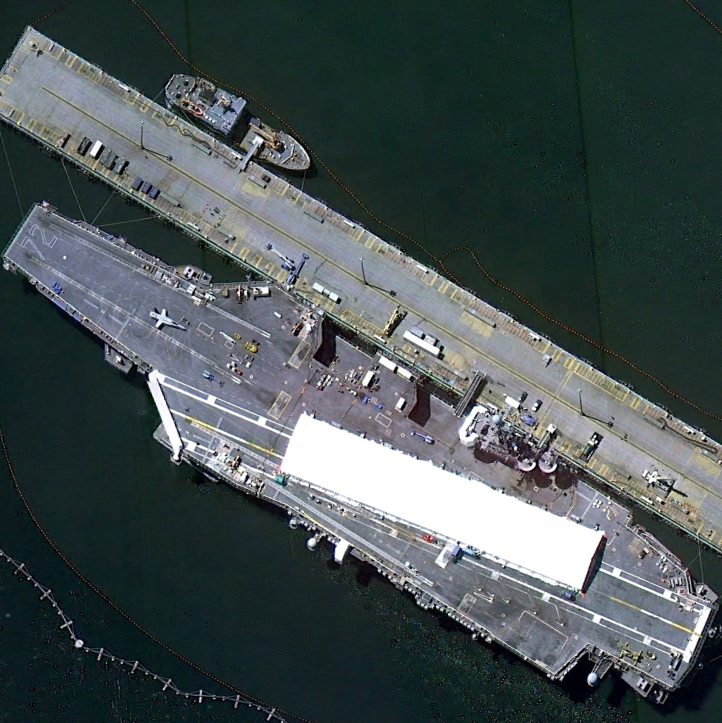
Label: aircraft_carrier